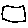
Label: square